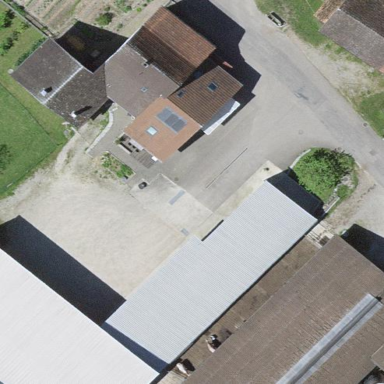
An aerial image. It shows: Farmyard area.